Field crop: maize
Growth stage: 2
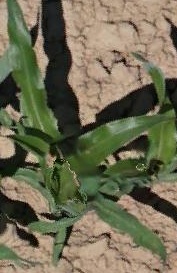
Species: maize